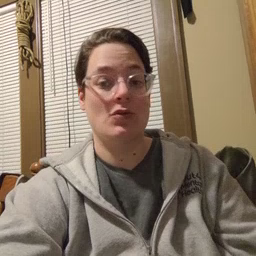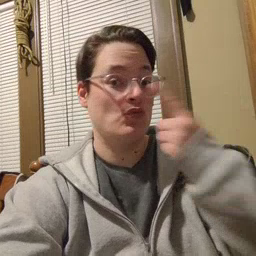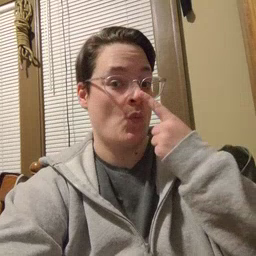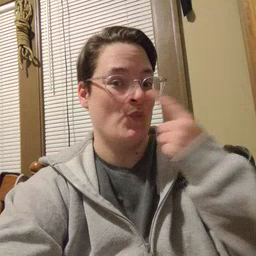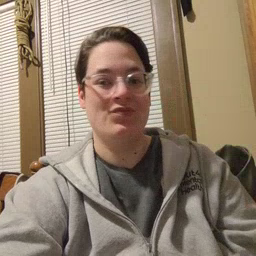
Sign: nose